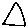
Label: triangle